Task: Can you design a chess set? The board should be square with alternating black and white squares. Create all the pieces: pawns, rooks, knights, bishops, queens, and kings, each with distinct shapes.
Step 1232:
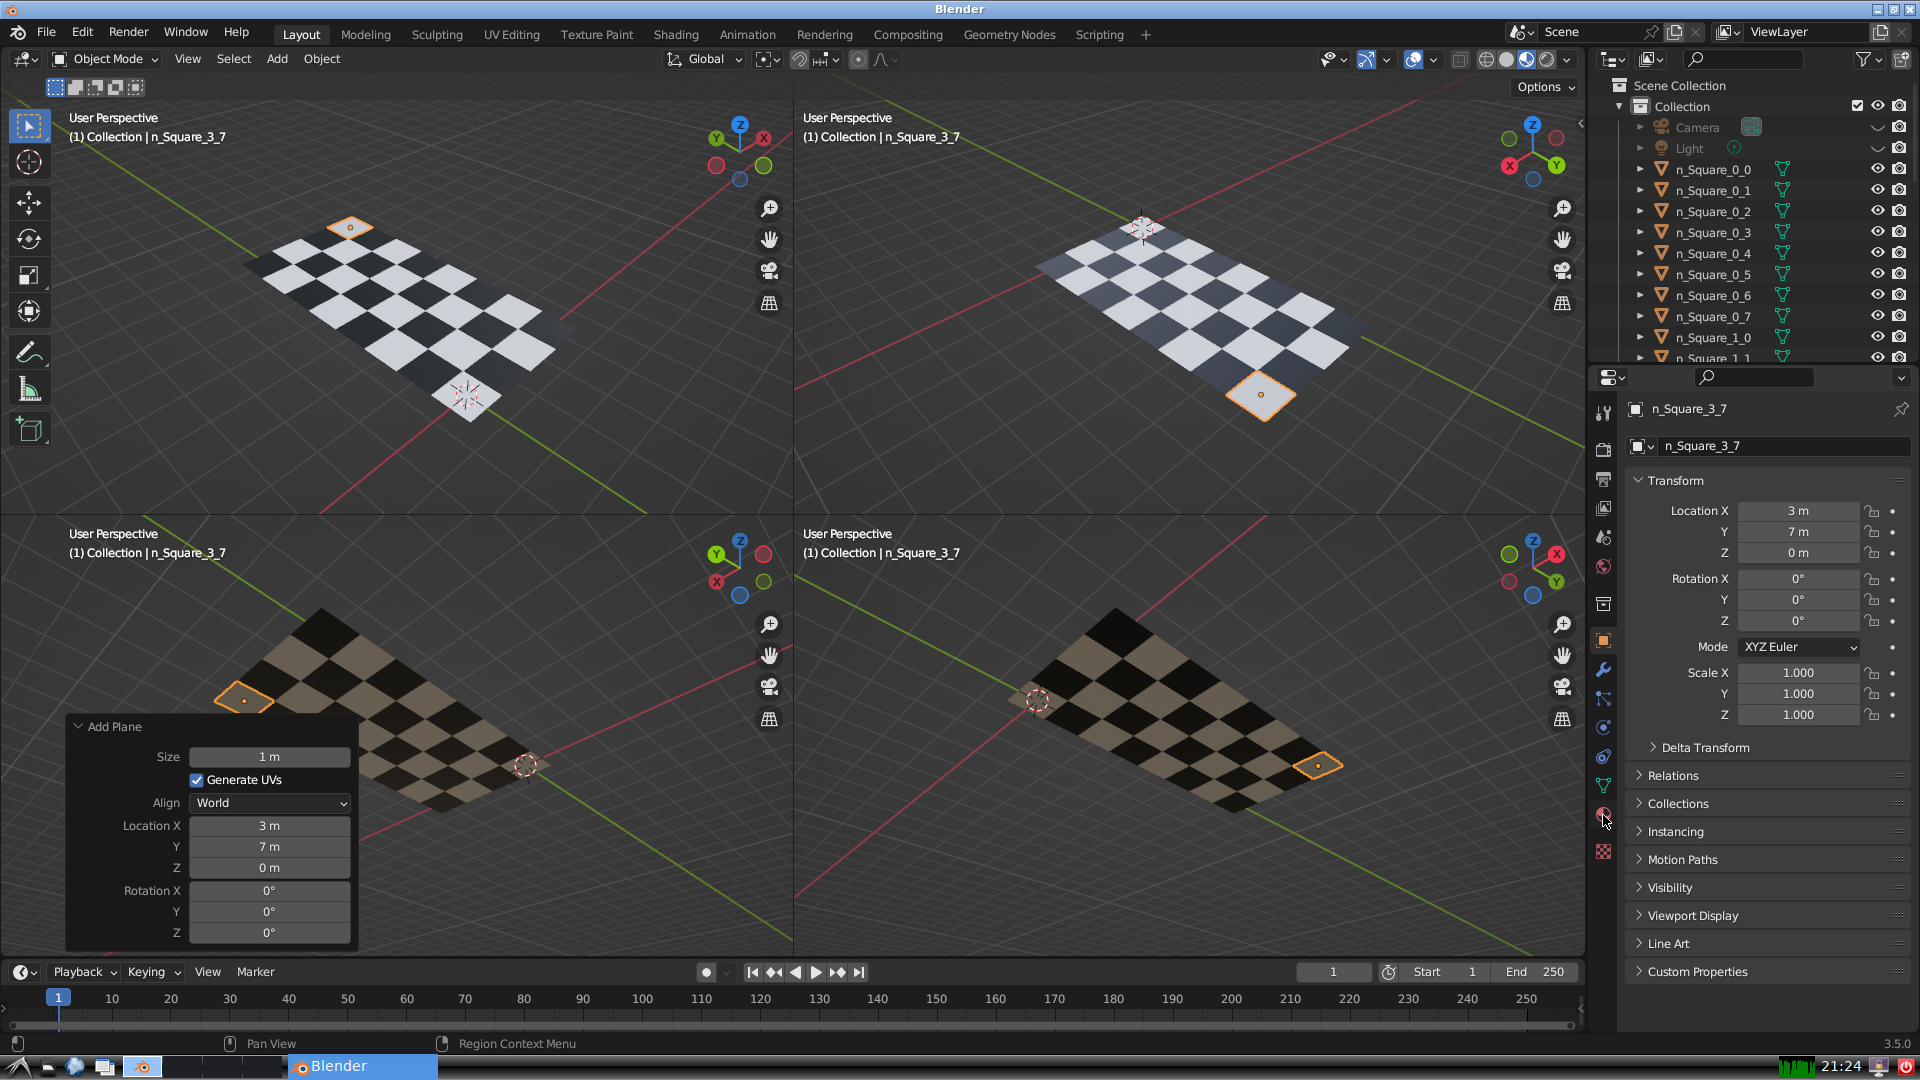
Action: click: no